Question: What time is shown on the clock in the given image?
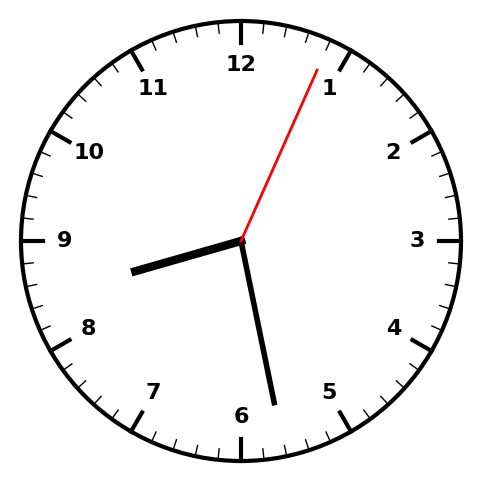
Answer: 08:28:04